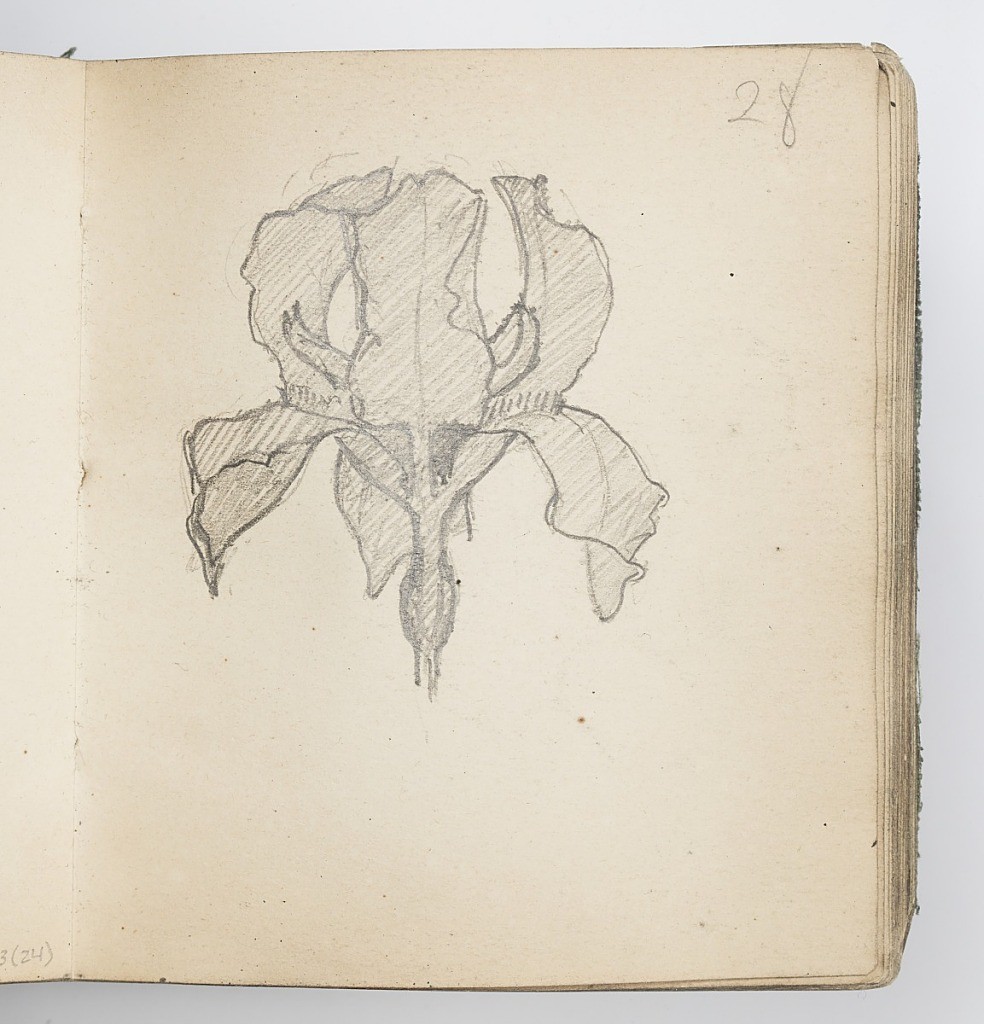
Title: Sketchbook Page: Iris
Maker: Kenyon Cox, American, 1856–1919
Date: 1874
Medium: Graphite on paper
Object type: Sketchbook folio
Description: Recto: Sketch of the head of an iris, shown from the side.
Verso: Sketch of the head of a lily, shown from the side.